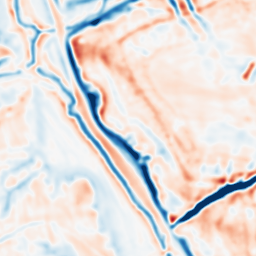
Category: multiscale
Decomposition family: dog_multiscale
Decomposition parameters: sigma_ratio: 1.4
n_scales: 3
base_sigma: 2
Upsampling method: sinc_hamming
Upsampling parameters: scale: 2
kernel_size: 4
Upsampling scale: 2